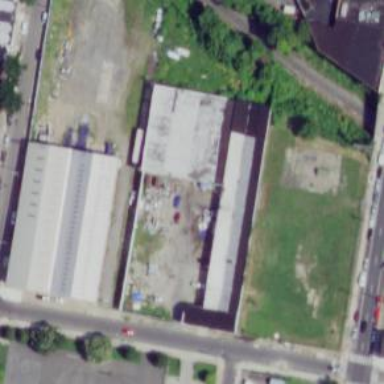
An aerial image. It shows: Industrial building.